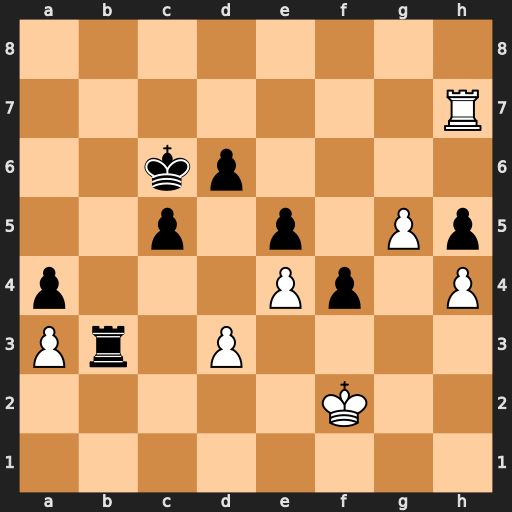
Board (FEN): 8/7R/2kp4/2p1p1Pp/p3Pp1P/Pr1P4/5K2/8
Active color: w
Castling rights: -
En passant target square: -
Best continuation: g6 Rb8 Rxh5